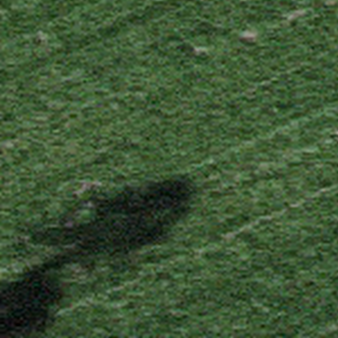
Label: other